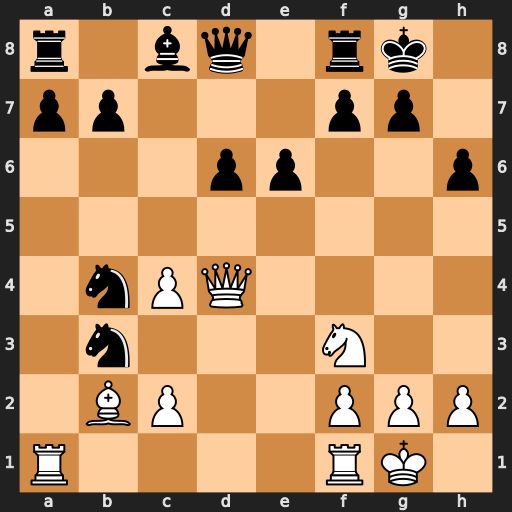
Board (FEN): r1bq1rk1/pp3pp1/3pp2p/8/1nPQ4/1n3N2/1BP2PPP/R4RK1
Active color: w
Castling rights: -
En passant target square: -
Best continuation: Qxg7#